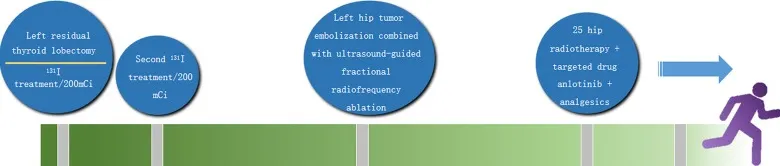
The treatment of large pelvic metastases which was successfully controlled by multiple methods.
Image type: chart (chart)